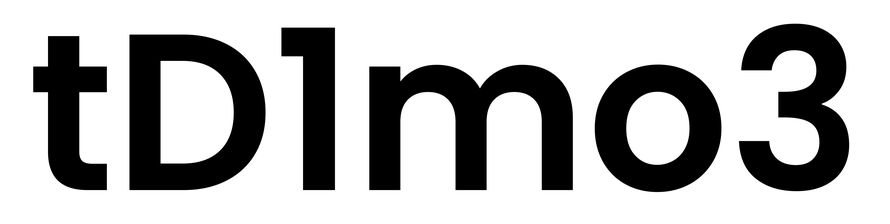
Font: Poppins-SemiBold